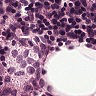
Metastatic tissue present: no